Field crop: maize
Growth stage: 2
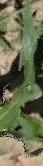
Species: maize